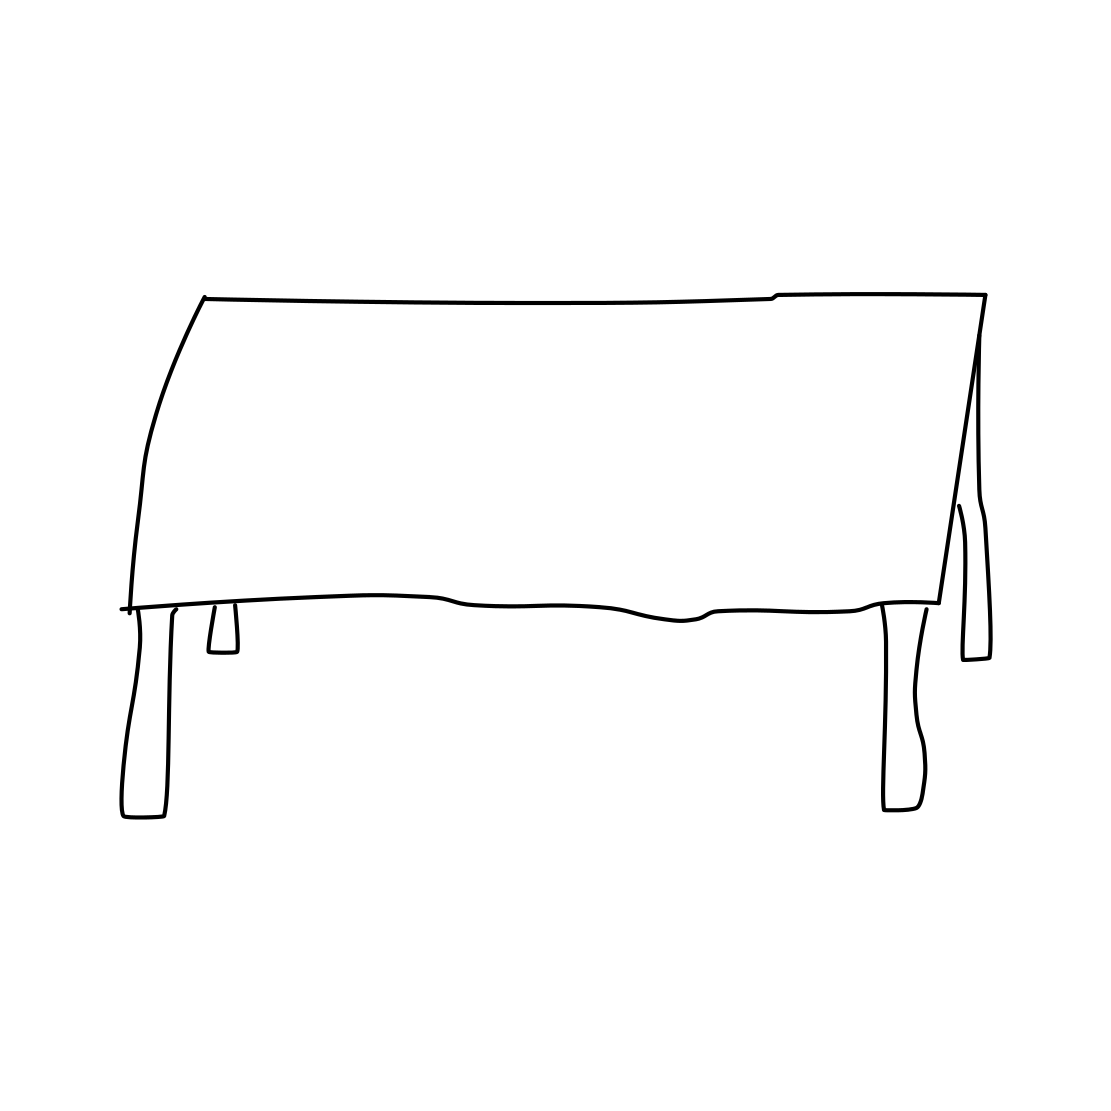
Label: table